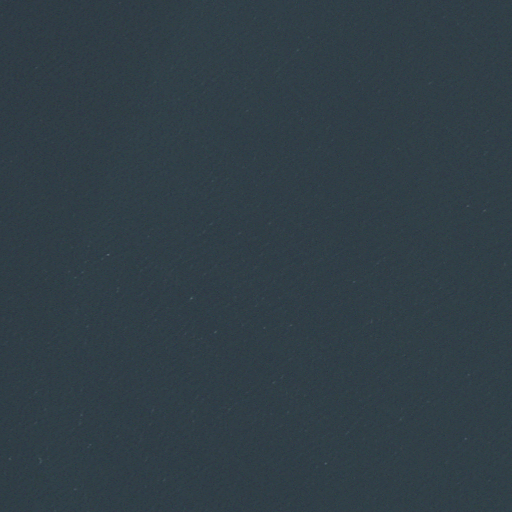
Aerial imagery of bar in Massachusetts named Centerboard Shoal containing only open water